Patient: sex F, age 28
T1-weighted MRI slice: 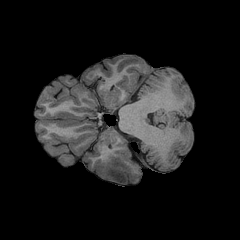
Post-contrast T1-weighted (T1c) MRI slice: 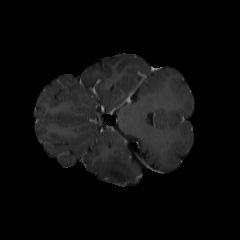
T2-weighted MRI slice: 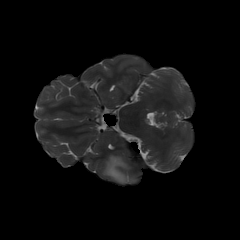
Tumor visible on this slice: yes
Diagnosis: Astrocytoma, IDH-mutant
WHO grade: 2